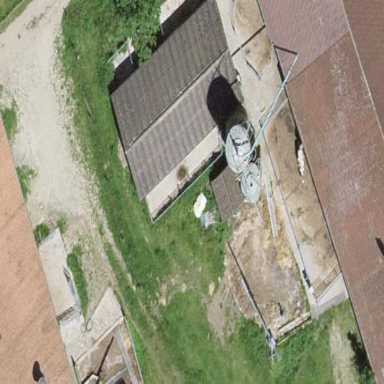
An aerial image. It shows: Sty building.